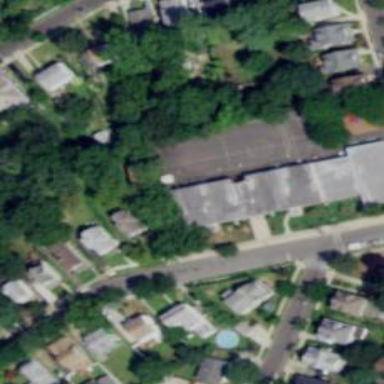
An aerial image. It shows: School building.